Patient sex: M
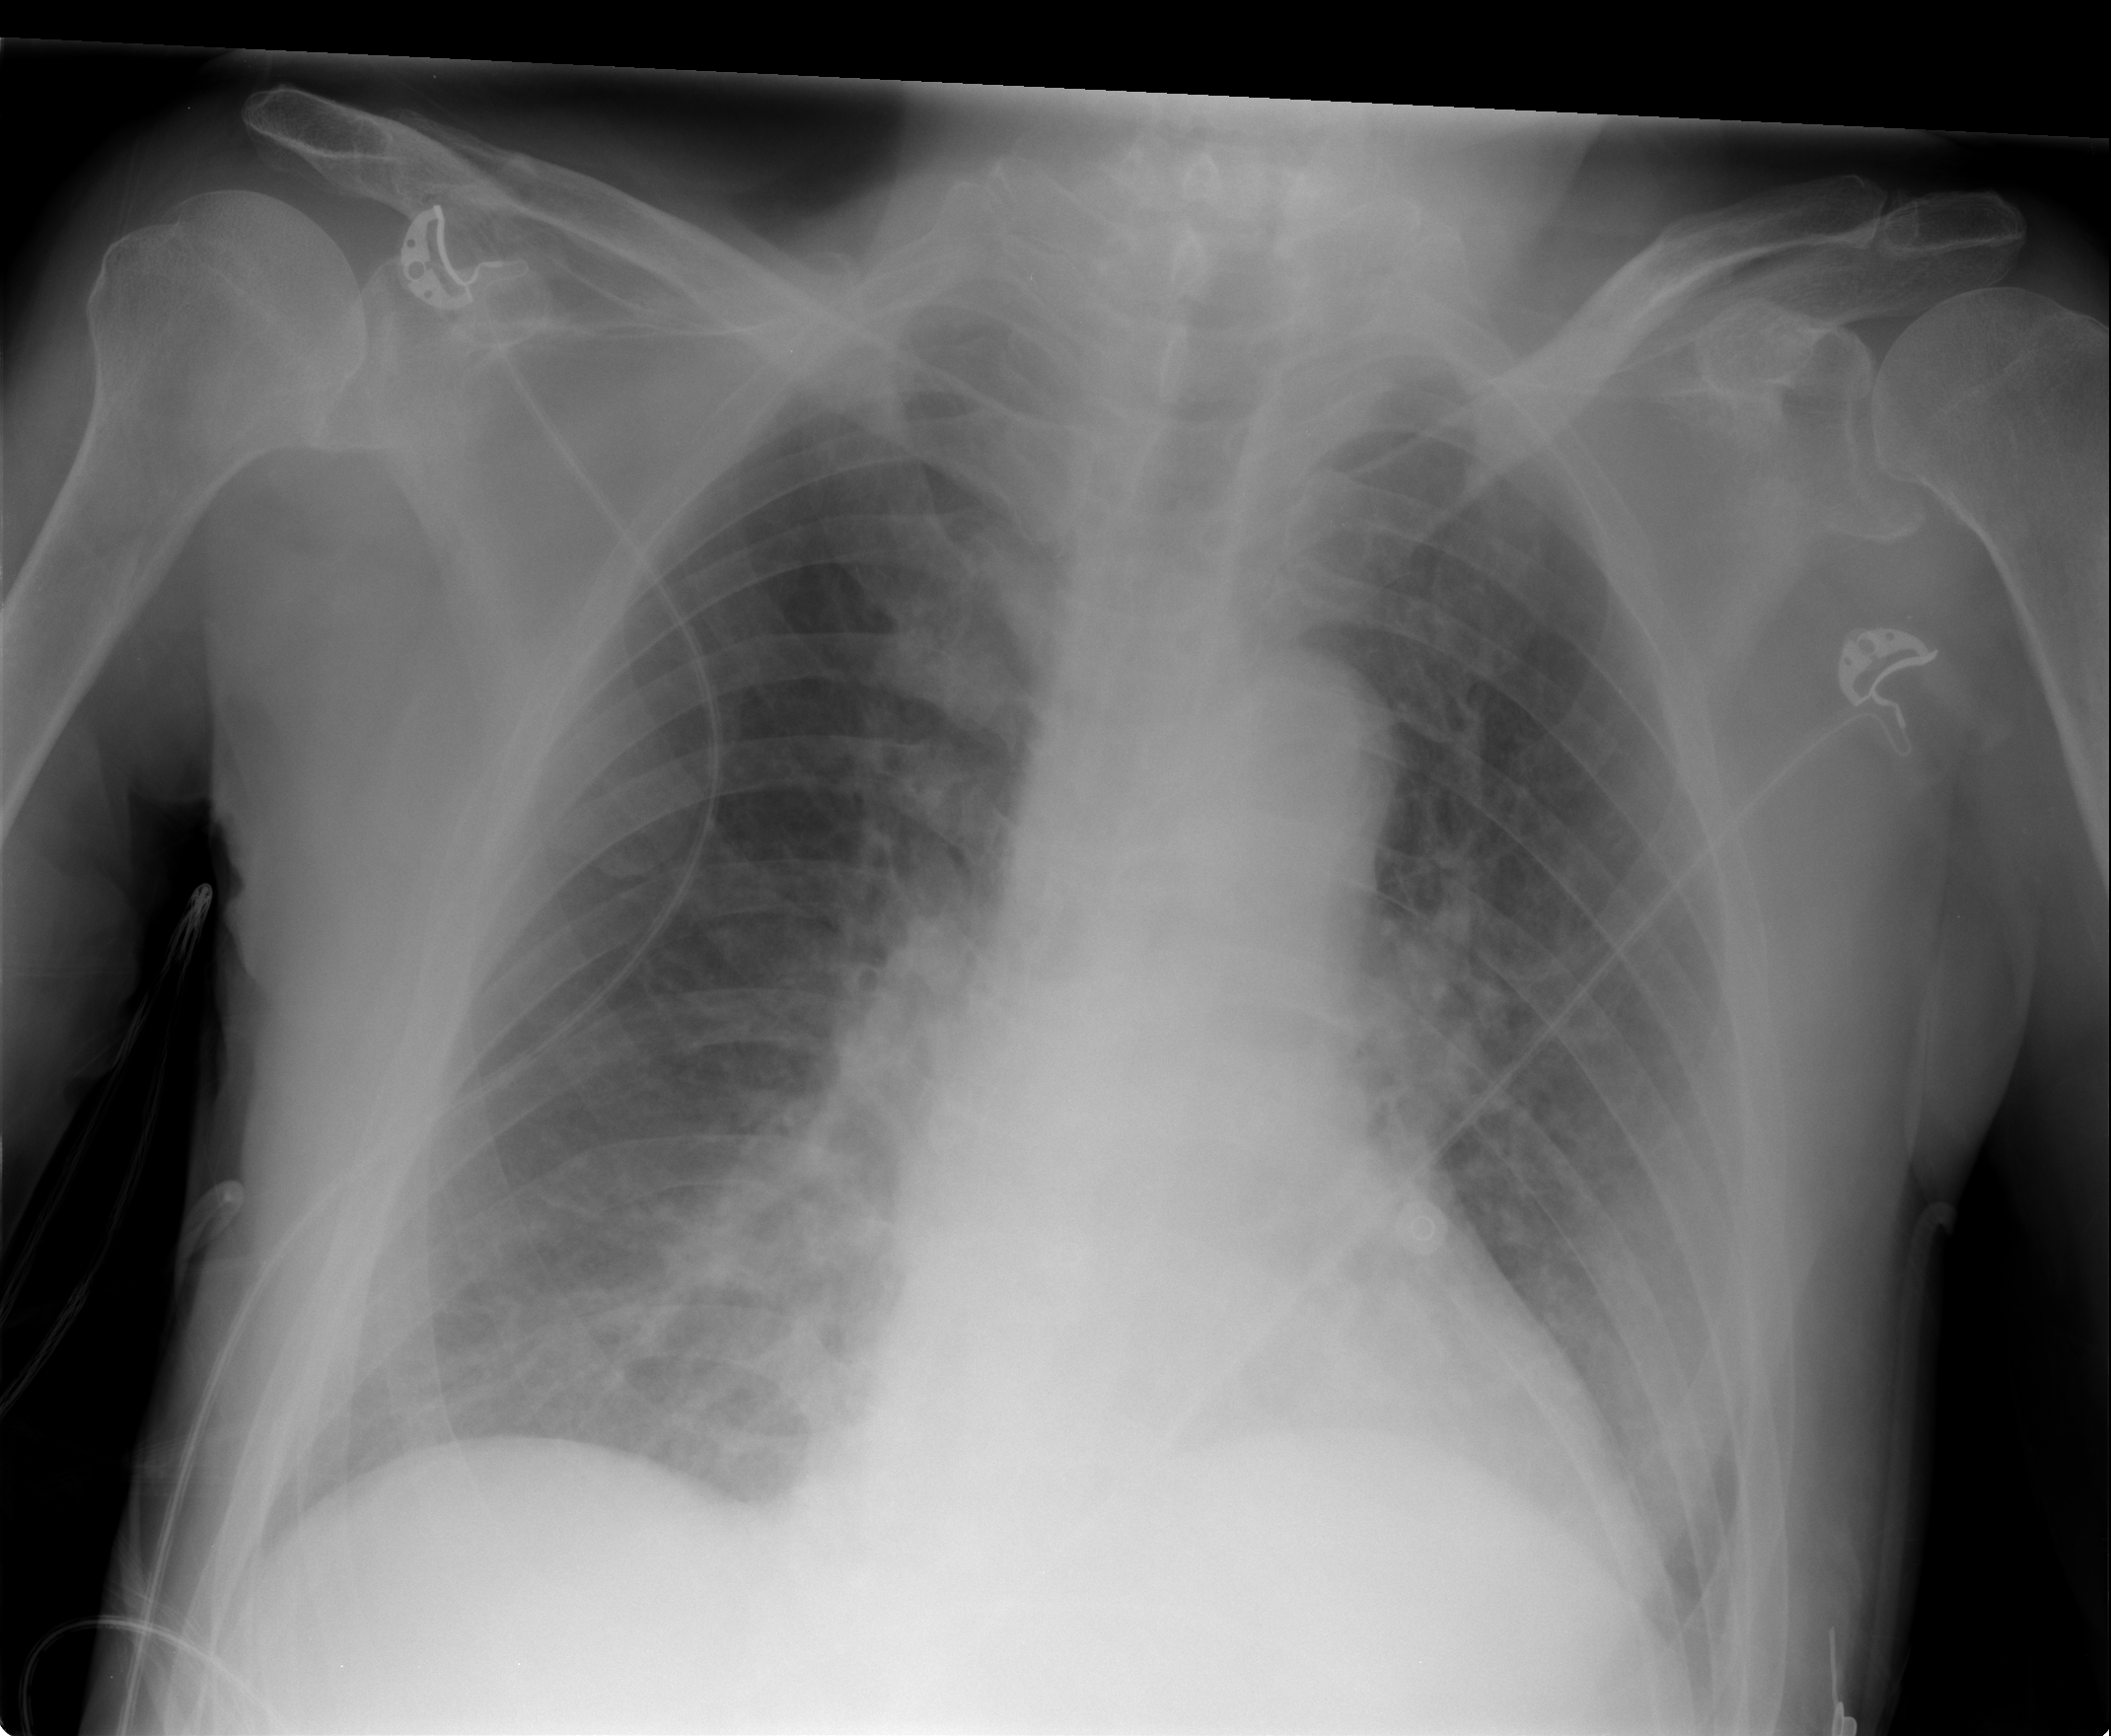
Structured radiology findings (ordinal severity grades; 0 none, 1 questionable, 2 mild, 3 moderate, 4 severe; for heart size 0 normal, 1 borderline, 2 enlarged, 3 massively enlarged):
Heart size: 0
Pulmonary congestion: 2
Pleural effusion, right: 0
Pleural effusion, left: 0
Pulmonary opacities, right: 0
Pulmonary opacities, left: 0
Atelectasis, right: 0
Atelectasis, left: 2